Interaction volume radius: 10 \u00c5
Interaction volume height: 40 \u00c5
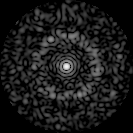
Disorder parameter: 0.8326